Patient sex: F
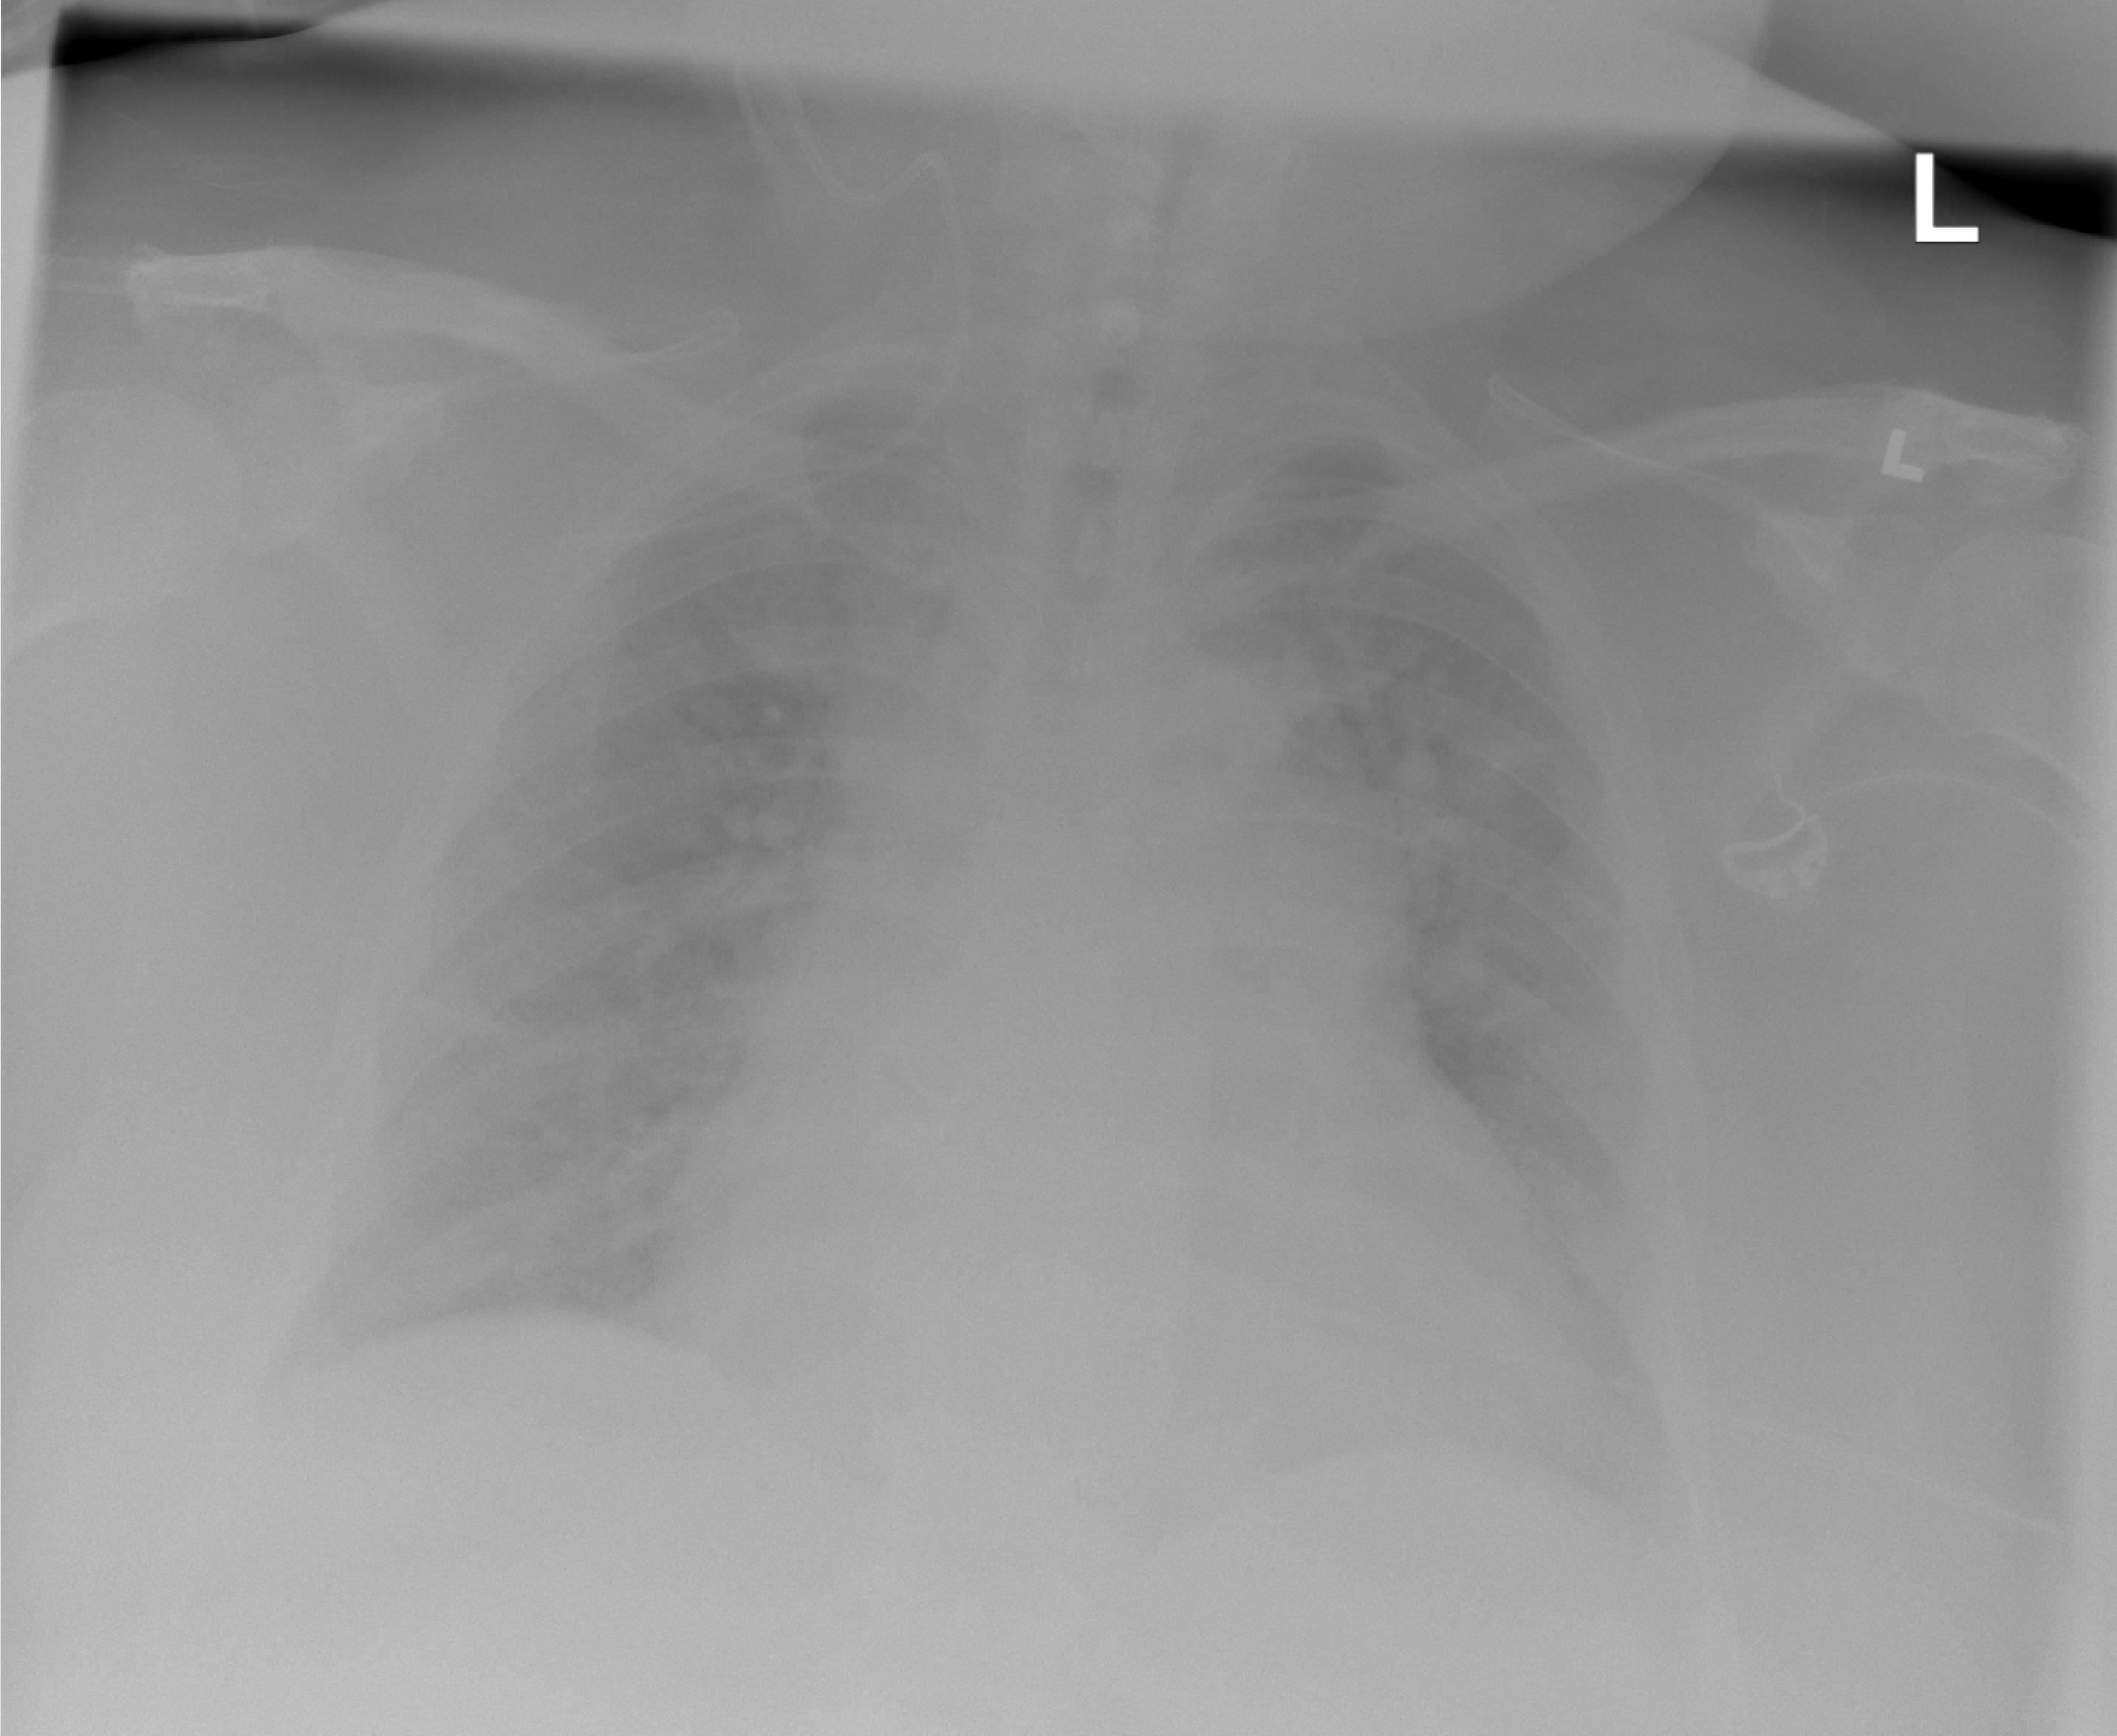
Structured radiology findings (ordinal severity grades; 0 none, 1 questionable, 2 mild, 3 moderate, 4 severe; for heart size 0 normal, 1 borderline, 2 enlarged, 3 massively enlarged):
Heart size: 2
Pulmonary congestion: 3
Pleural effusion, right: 3
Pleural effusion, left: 3
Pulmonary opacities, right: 0
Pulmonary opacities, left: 0
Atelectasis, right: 2
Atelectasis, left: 2